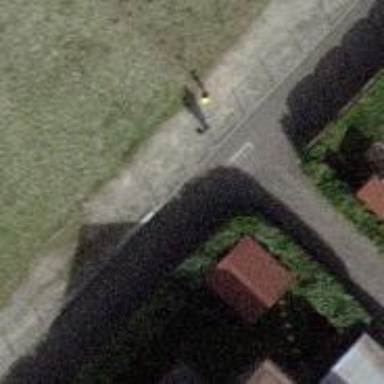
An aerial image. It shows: Living street with driveway servicing it.